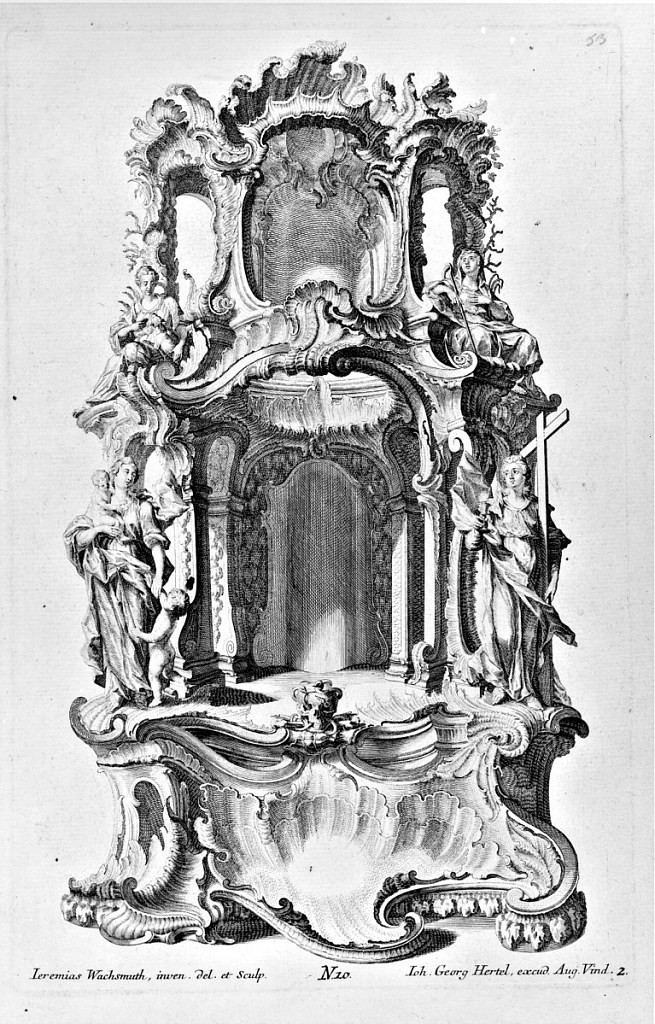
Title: Design for a Rocaille Apse
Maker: Jeremias Wachsmuth, German, 1684–1771
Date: mid- 18th century
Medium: Engraving on white laid paper
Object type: Print
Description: Design for a rocaille, multi-level apse decorated with religious statues. The plate is signed and numbered.